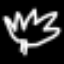
Label: leaf